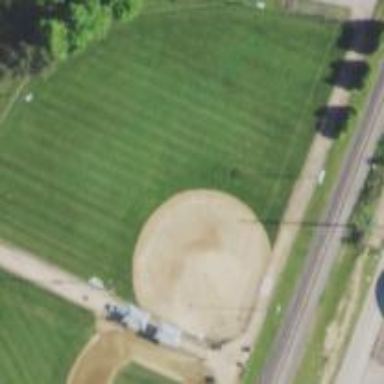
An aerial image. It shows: Baseball pitch for leisure and sports activities.